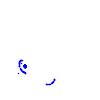
Particle: kaon